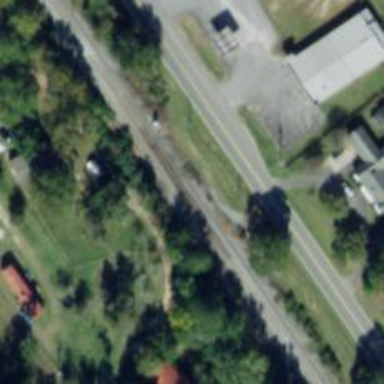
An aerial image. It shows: Railway spur junction.